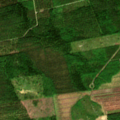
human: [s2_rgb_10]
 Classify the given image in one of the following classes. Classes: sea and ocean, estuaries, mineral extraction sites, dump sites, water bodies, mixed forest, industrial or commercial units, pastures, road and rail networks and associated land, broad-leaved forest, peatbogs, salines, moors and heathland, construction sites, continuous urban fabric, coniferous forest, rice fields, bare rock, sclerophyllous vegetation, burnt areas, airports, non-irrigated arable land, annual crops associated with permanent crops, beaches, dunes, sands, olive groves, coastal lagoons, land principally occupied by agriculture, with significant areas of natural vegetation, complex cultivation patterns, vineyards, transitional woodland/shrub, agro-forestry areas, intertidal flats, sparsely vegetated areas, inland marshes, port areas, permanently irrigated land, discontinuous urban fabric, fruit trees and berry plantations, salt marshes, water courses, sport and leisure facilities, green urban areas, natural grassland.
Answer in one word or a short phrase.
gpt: coniferous forest, mixed forest, transitional woodland/shrub